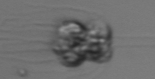
Label: Leptocylindrus_mediterraneus